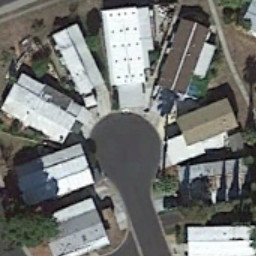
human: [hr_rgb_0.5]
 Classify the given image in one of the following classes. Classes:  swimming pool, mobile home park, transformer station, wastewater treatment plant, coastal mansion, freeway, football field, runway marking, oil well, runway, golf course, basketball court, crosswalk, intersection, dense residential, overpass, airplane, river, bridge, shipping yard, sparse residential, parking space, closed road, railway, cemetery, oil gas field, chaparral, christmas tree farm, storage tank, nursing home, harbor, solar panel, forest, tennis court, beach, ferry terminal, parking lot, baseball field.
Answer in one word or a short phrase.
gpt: mobile home park